Interaction volume radius: 5 \u00c5
Interaction volume height: 10 \u00c5
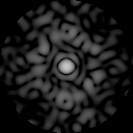
Disorder parameter: 0.8325